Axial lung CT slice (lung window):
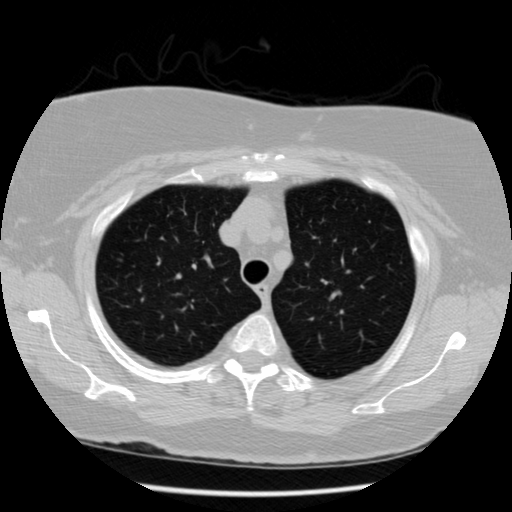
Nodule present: no